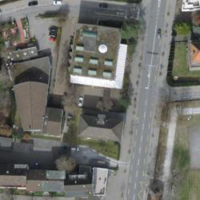
EUNIS habitat code: 54
Species observed at this site:
Corvus corone
Cyanistes caeruleus
Chloris chloris
Dendrocopos major
Streptopelia decaocto
Fringilla coelebs
Convallaria majalis
Passer domesticus
Coccothraustes coccothraustes
Sylvia atricapilla
Columba palumbus
Turdus merula
Phylloscopus collybita
Parus major
Prunus padus
Milvus milvus
Pica pica
Pyrrhocorax graculus
Corvus corax
Accipiter nisus